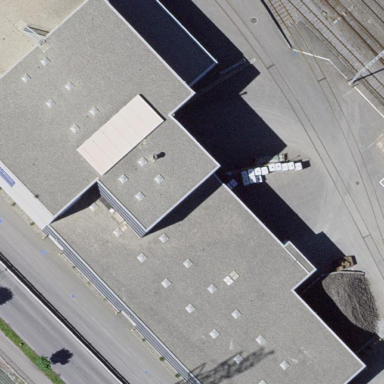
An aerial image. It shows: Industrial building.